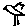
Label: bird